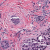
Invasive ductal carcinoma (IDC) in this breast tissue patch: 1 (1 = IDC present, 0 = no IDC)